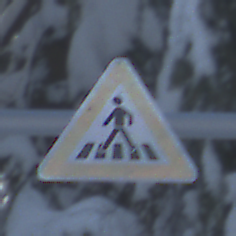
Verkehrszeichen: FussgaengerueberwegRechts
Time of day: MorningAfternoon
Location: Outdoor (Nature)
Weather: Clear
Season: Winter
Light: Natural